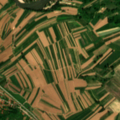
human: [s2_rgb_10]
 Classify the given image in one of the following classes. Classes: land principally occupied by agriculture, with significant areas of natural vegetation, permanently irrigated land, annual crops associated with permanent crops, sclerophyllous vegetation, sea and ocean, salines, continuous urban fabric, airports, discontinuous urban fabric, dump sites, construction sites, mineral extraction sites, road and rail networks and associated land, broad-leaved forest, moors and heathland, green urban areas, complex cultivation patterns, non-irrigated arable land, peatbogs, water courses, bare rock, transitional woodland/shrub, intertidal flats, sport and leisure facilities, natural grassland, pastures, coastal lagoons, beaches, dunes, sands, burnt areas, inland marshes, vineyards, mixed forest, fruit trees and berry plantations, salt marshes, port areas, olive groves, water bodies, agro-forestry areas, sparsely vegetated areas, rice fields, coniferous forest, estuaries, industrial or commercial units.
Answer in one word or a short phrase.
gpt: non-irrigated arable land, land principally occupied by agriculture, with significant areas of natural vegetation, transitional woodland/shrub, water courses